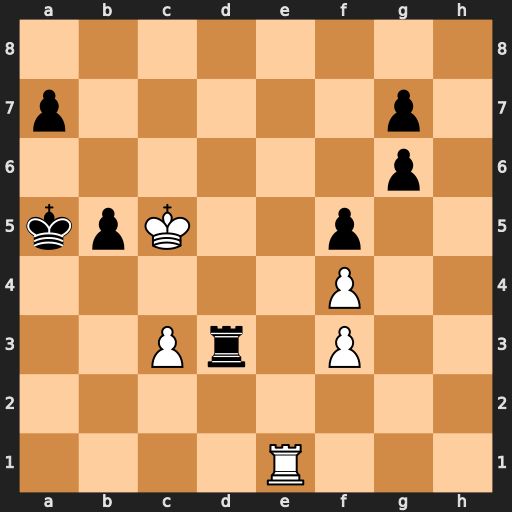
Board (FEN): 8/p5p1/6p1/kpK2p2/5P2/2Pr1P2/8/4R3
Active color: w
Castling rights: -
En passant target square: -
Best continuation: Ra1#